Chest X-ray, PA view. Patient: 57 years old, sex F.
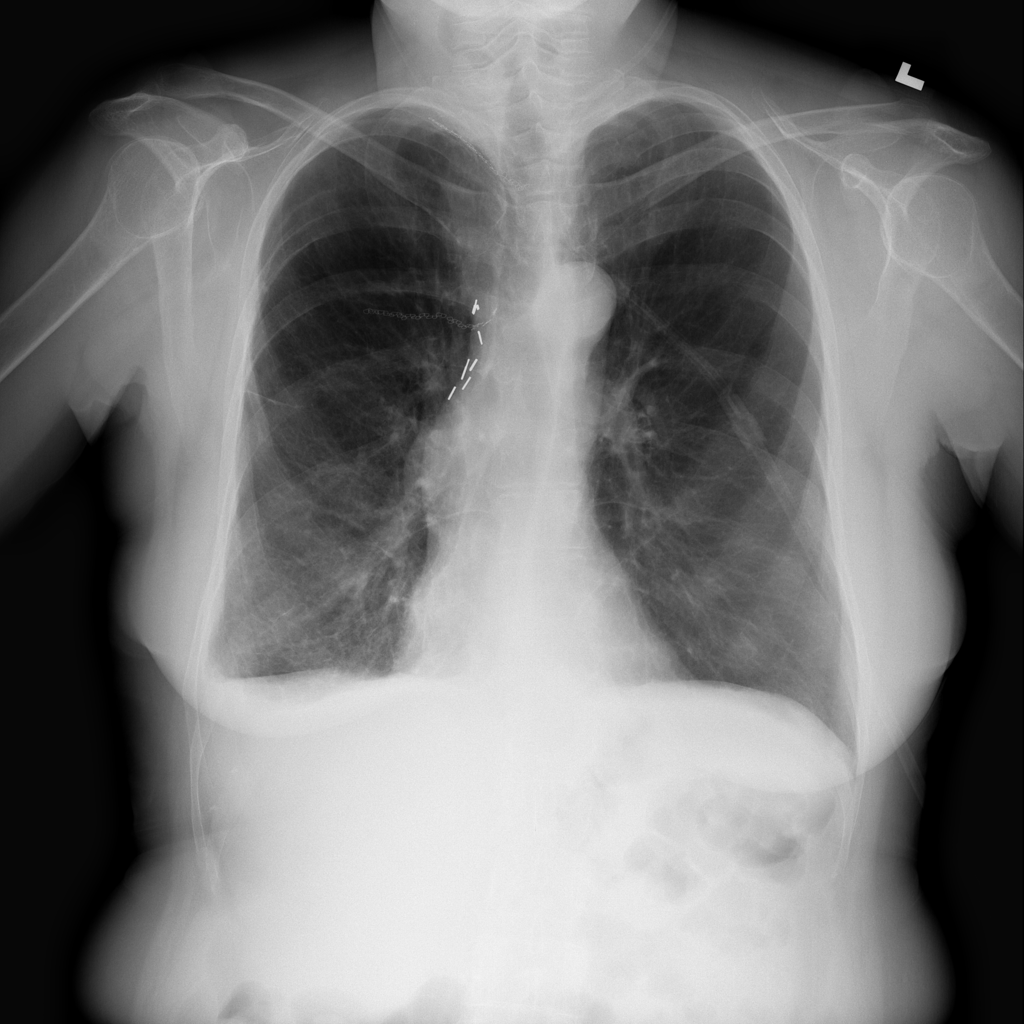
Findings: No Finding